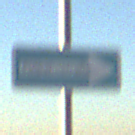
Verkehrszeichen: EinbahnstrasseRechtsweisend
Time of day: SunriseSunset
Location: Outdoor (Nature)
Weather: Clear
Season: NotSpecified
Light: Natural